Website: home-depot
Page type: billing-address
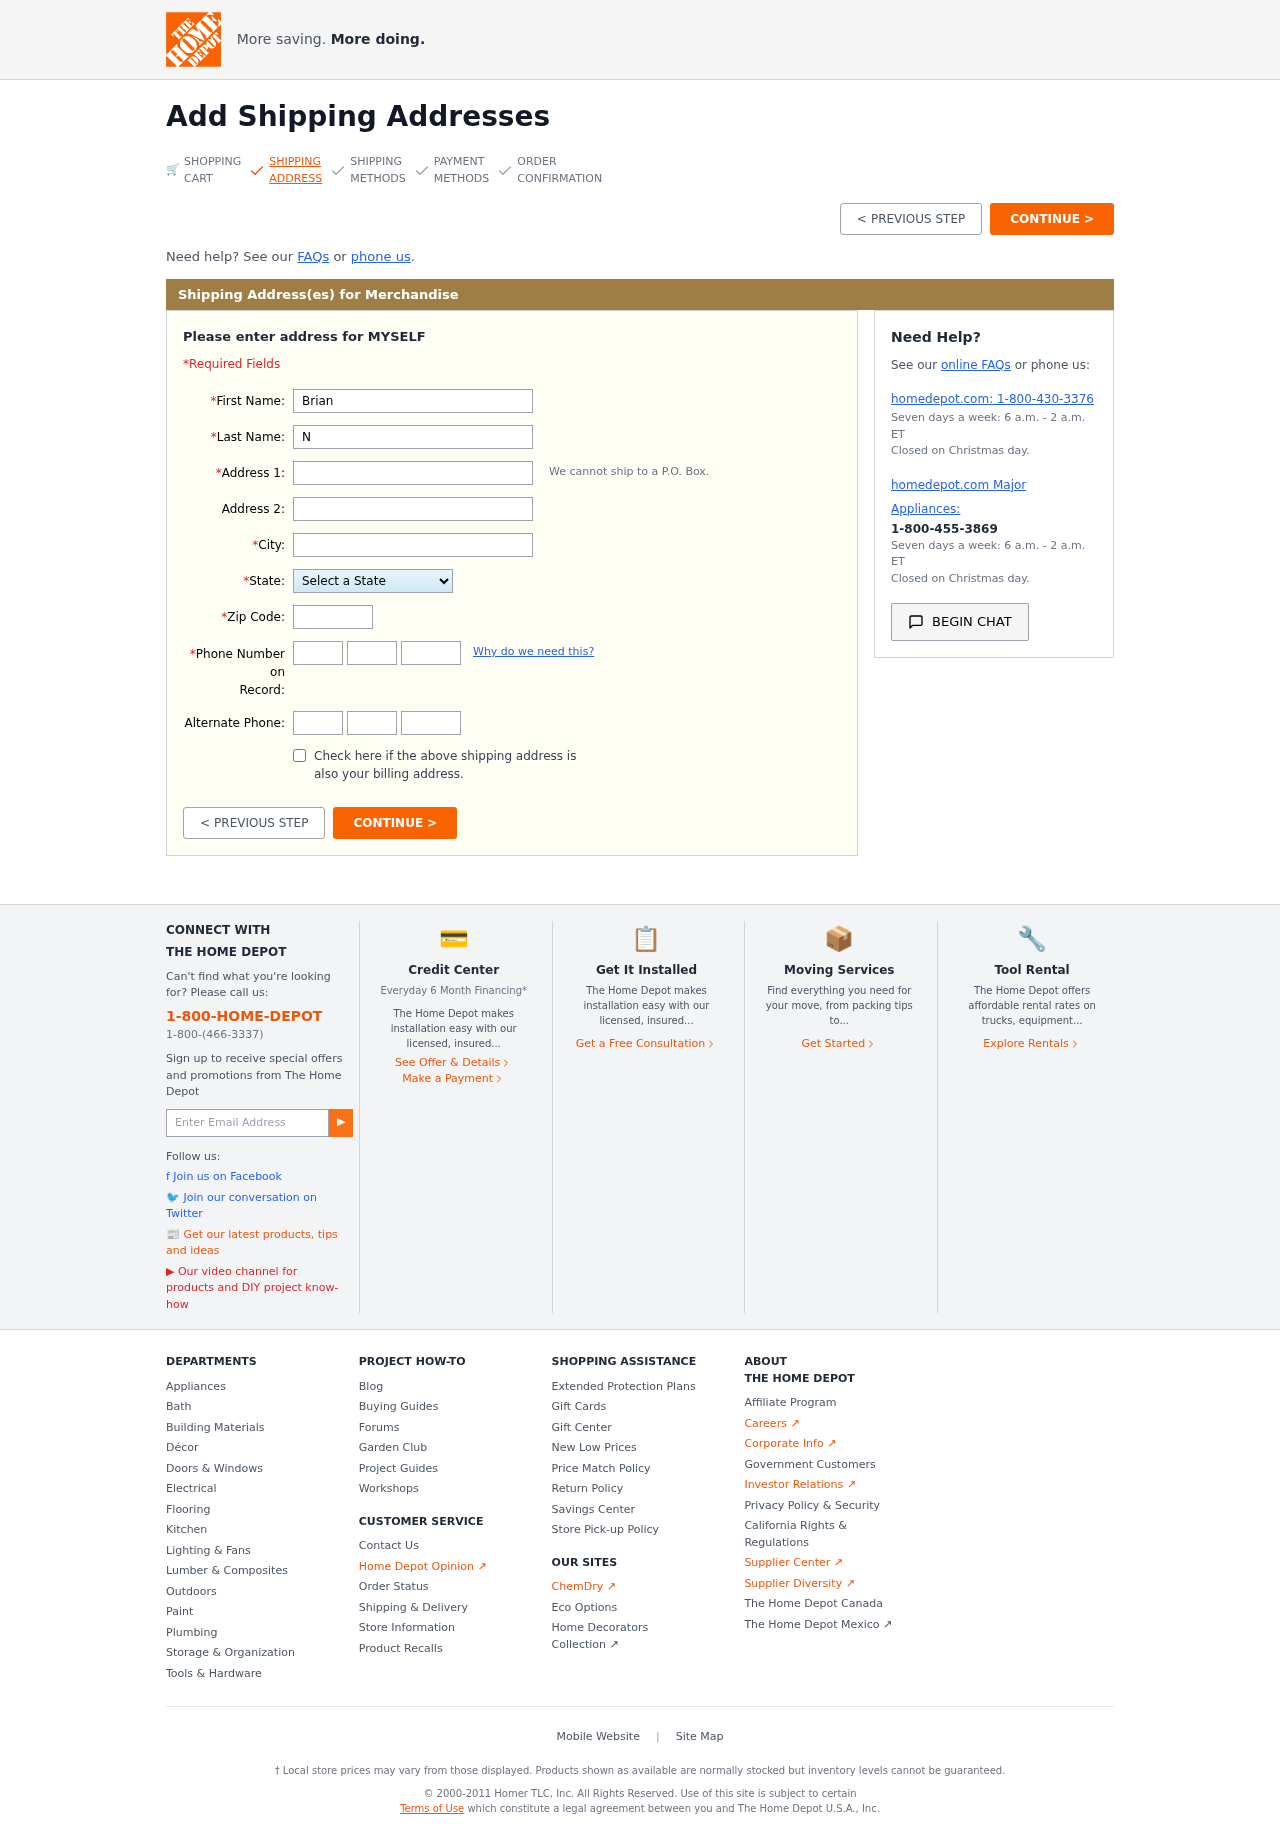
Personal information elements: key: PII_STATE
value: Texas
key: PII_FIRSTNAME
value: Brian
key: PII_LASTNAME
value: Nguyen
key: PII_STREET
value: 64376 Anthony Turnpike Apt. 338
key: PII_CITY
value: South Robin
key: PII_POSTCODE
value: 76870
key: PII_PHONE_AREA
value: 884
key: PII_PHONE_PREFIX
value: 839
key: PII_PHONE_LINE
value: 4861
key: PII_PHONE_ALT_AREA
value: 805
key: PII_PHONE_ALT_PREFIX
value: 597
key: PII_PHONE_ALT_LINE
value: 6755